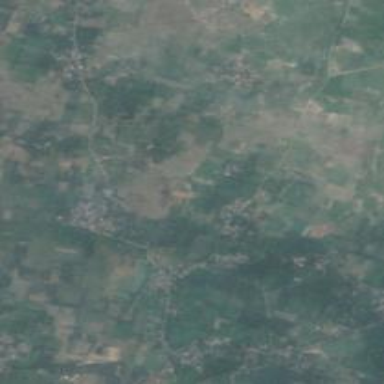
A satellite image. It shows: Village area.